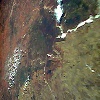
Label: land